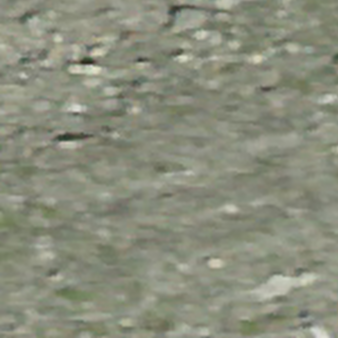
Label: other